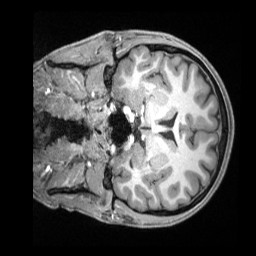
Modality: T1w
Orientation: coronal
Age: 24
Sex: male
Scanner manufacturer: siemens
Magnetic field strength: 3 T
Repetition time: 2.4 s
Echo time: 0.00226 s